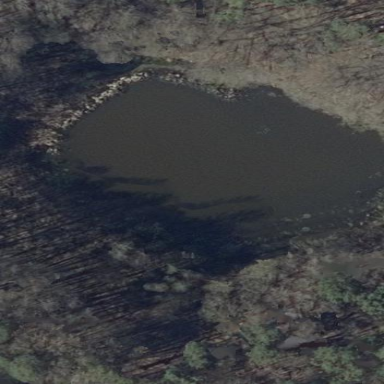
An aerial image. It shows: Serene lake.